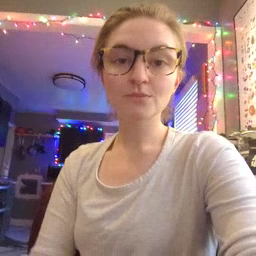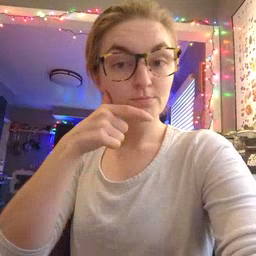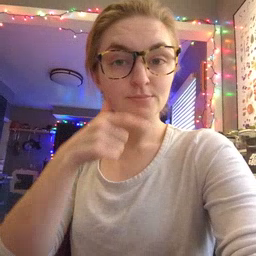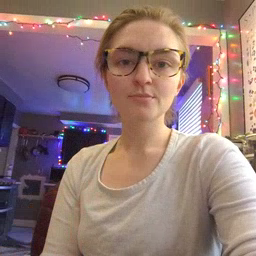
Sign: radio